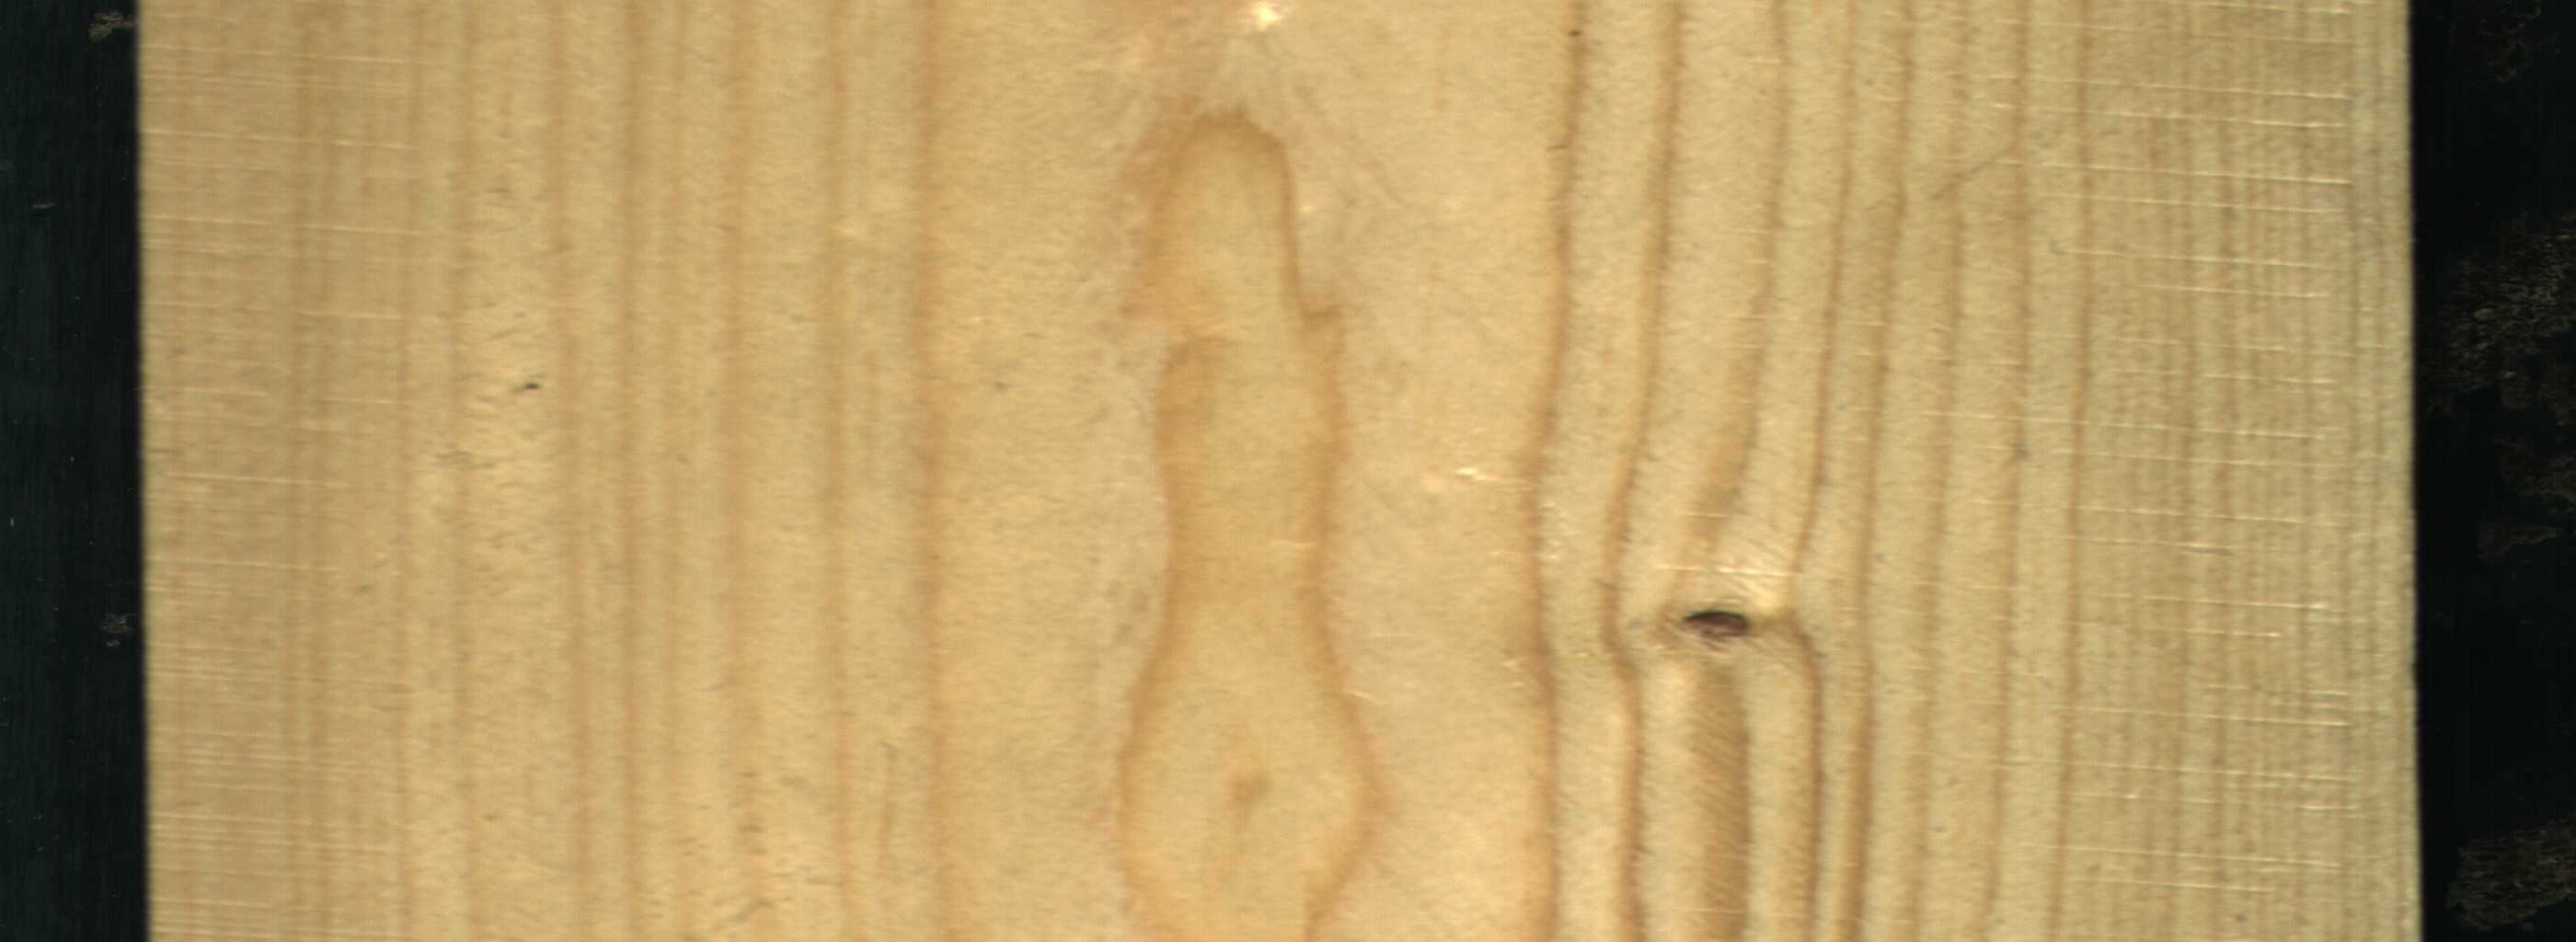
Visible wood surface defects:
Live_Knot